Question:
I used the following yml content. Used Azurite 3.15 and 3.9. But no luck. Then I tried as separate jobs. Still unable to pass the integration test.
'''
stages:
- stage: Publish
displayName: 'Build and Publish Artifacts'
jobs:
- job: 'NGKMediaManagementAPI'
steps:
- task: NodeTool@0
inputs:
versionSpec: 13.x
- script : npm install -g azurite@3.9.0
- script : mkdir azurite
- script : azurite
'''
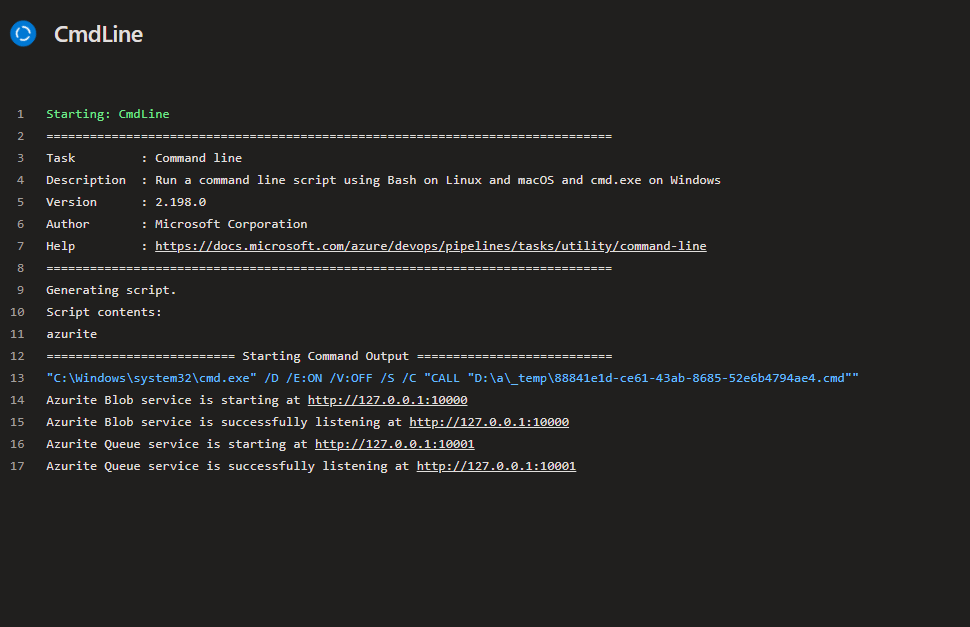
Answer: Solved the hanging issue and Passed the Init tests(based on Azurite) in pipeline.
use the following command in your yml file.
Most importantly will remove the hanging issue !!!
'''
- task: NodeTool@0
inputs:
versionSpec: 13.x
- script : npm install -g azurite
displayName: Install Azurite
- script : start /B azurite
displayName: Start azurite
'''
below is success the pipeline <URL>